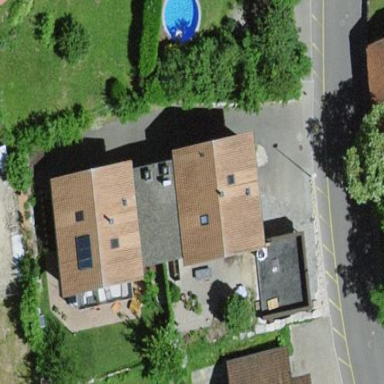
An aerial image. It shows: Residential building.